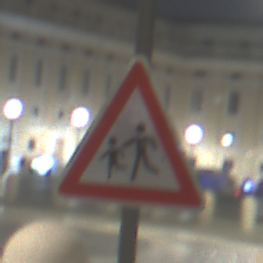
Verkehrszeichen: KinderRechts
Umgebung: Outdoor, Urban
Tageszeit: Night
Wetter: PartlyCloudy
Licht: Artificial
Jahreszeit: NotSpecified
Kontrast: HighContrast